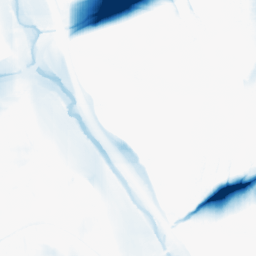
Category: morphological
Decomposition family: morphological_square
Decomposition parameters: operation: closing
size: 50
Upsampling method: quadratic
Upsampling parameters: scale: 8
Upsampling scale: 8